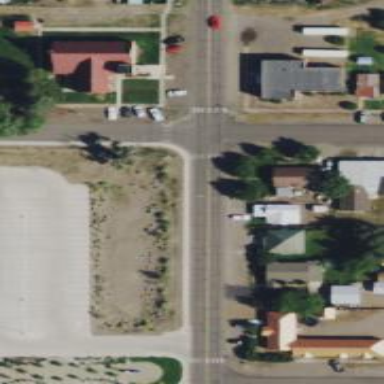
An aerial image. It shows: Uncontrolled road crossing.